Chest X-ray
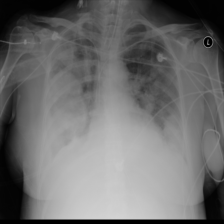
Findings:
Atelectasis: negative
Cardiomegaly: negative
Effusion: negative
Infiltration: negative
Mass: positive
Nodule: negative
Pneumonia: negative
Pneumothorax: negative
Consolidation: negative
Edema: negative
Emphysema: negative
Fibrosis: negative
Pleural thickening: negative
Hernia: negative